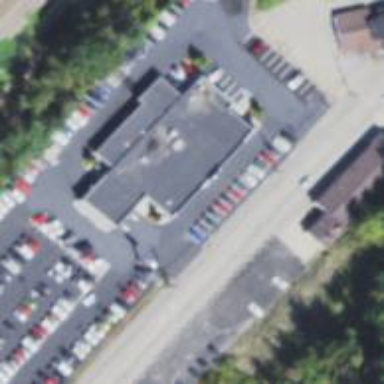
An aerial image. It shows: Building housing car shop.